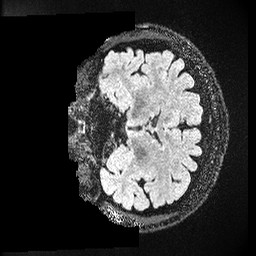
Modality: FLAIR
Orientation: coronal
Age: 38
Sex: male
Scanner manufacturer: ge
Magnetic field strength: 3 T
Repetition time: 4.802 s
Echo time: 0.1169 s